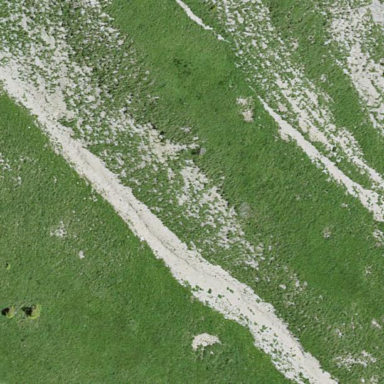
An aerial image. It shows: Natural scree.